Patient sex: M
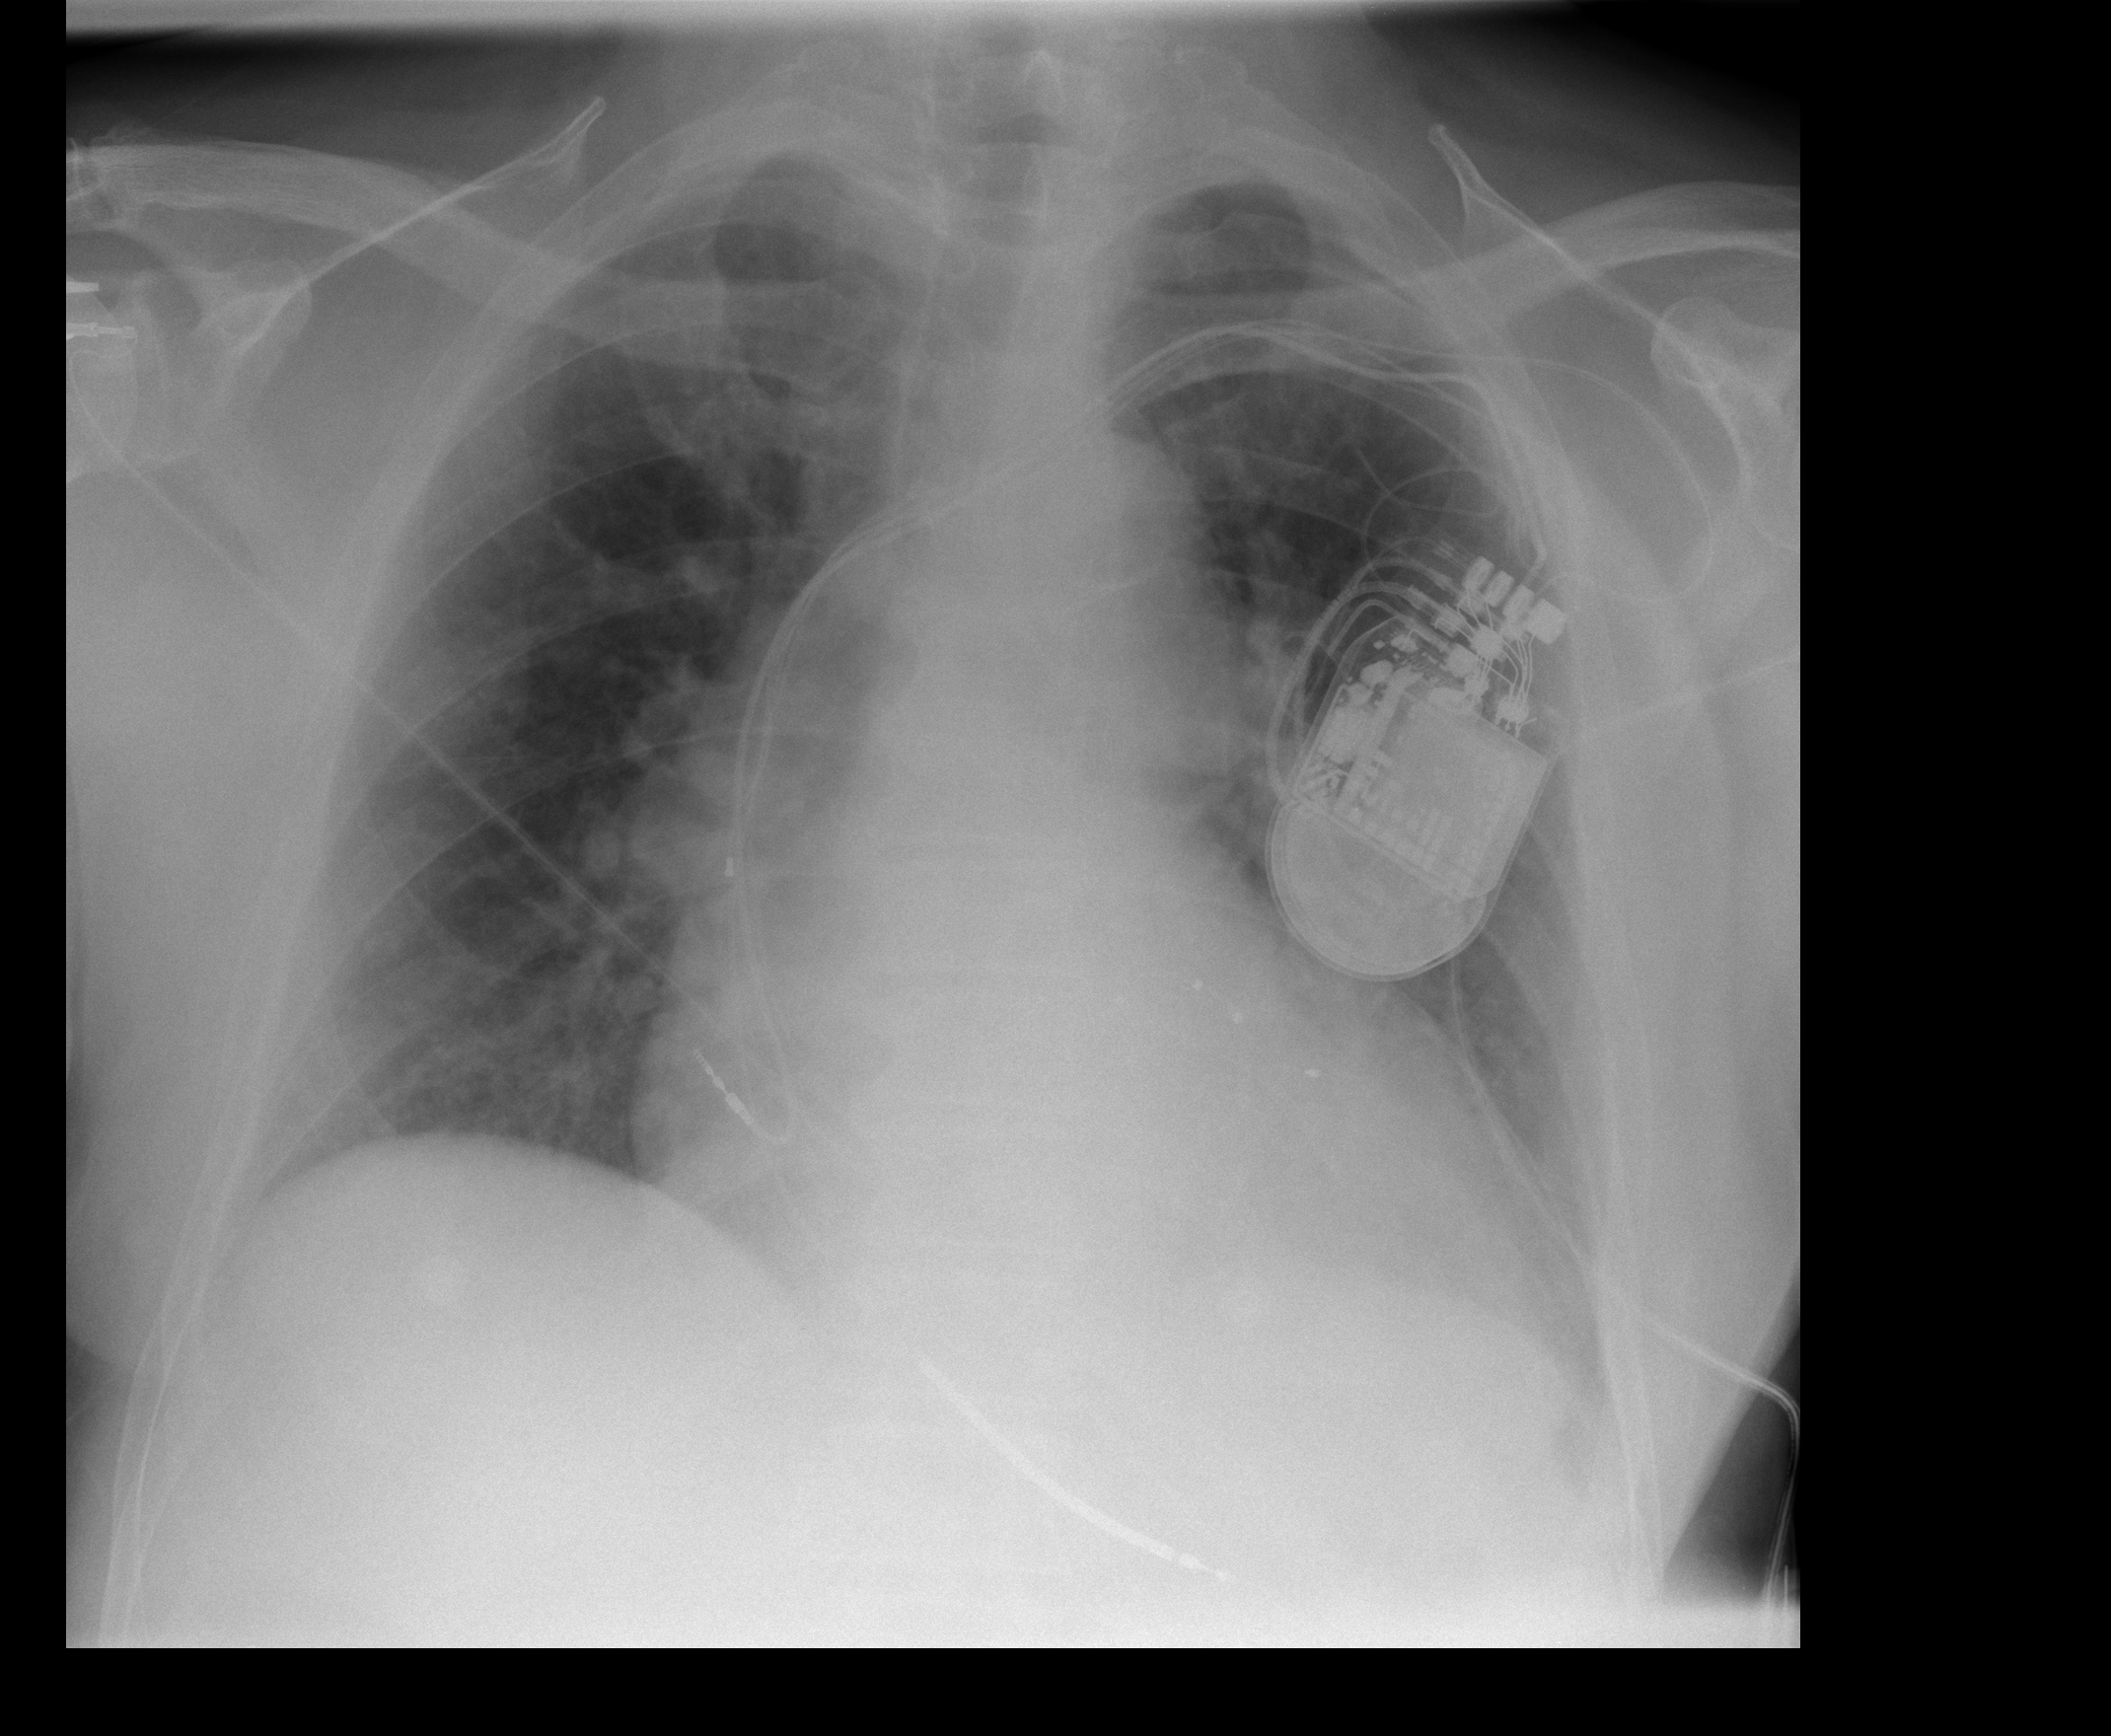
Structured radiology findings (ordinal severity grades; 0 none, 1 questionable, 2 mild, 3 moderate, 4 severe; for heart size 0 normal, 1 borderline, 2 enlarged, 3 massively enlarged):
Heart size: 2
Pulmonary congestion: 1
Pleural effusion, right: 1
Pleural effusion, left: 1
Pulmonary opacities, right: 0
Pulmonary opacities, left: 0
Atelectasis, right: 2
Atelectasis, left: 2